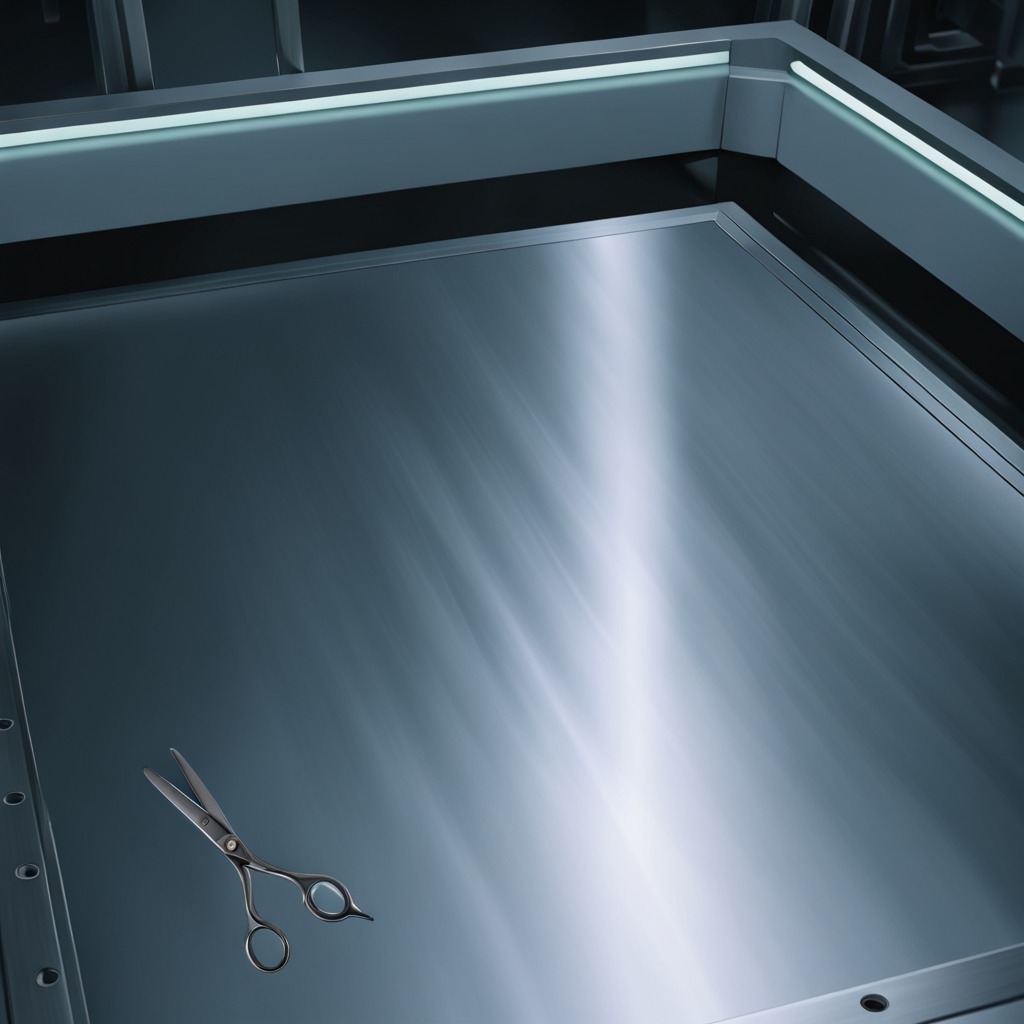
A scissor is lying on the metal table in a machine shop under fluorescent lights.